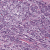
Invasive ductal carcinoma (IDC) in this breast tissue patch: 1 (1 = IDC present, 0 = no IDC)